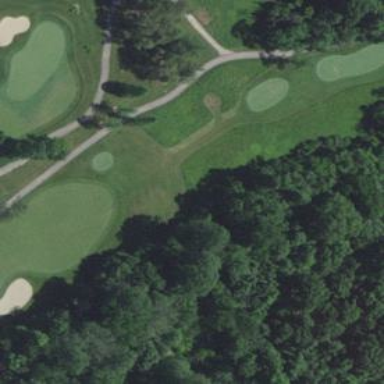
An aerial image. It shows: Rough grassy area used for golf.